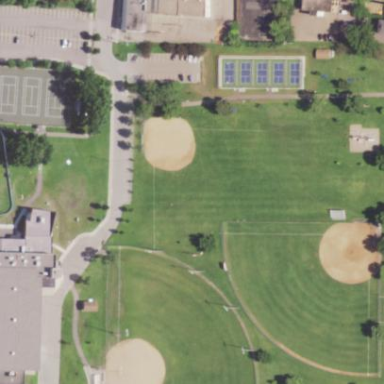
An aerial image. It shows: Baseball pitch for leisure land.